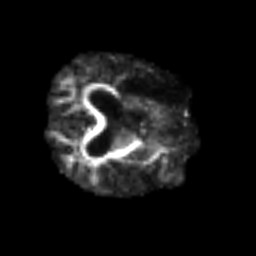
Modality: FA
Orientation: axial
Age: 67
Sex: male
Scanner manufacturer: siemens
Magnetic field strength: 3 T
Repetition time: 3.2 s
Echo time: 0.081 s